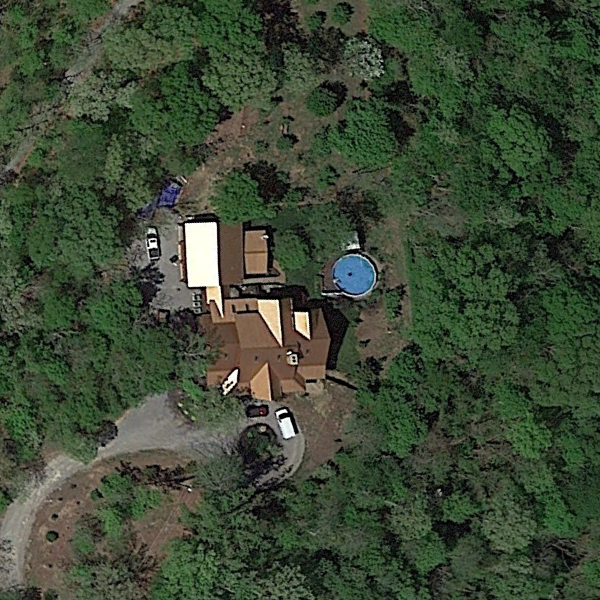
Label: SparseResidential